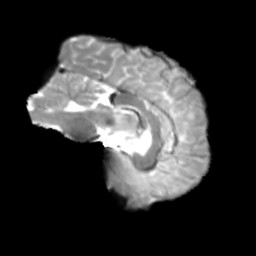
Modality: T2w
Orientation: sagittal
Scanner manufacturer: siemens
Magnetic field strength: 3 T
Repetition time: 4 s
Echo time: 0.0594 s